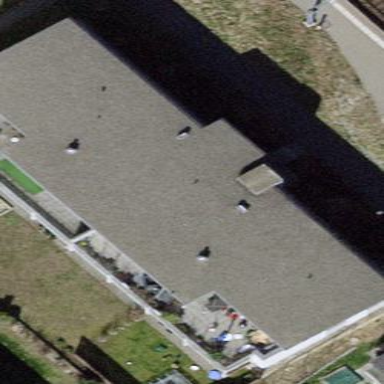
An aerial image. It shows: Skillion-roofed apartments building.